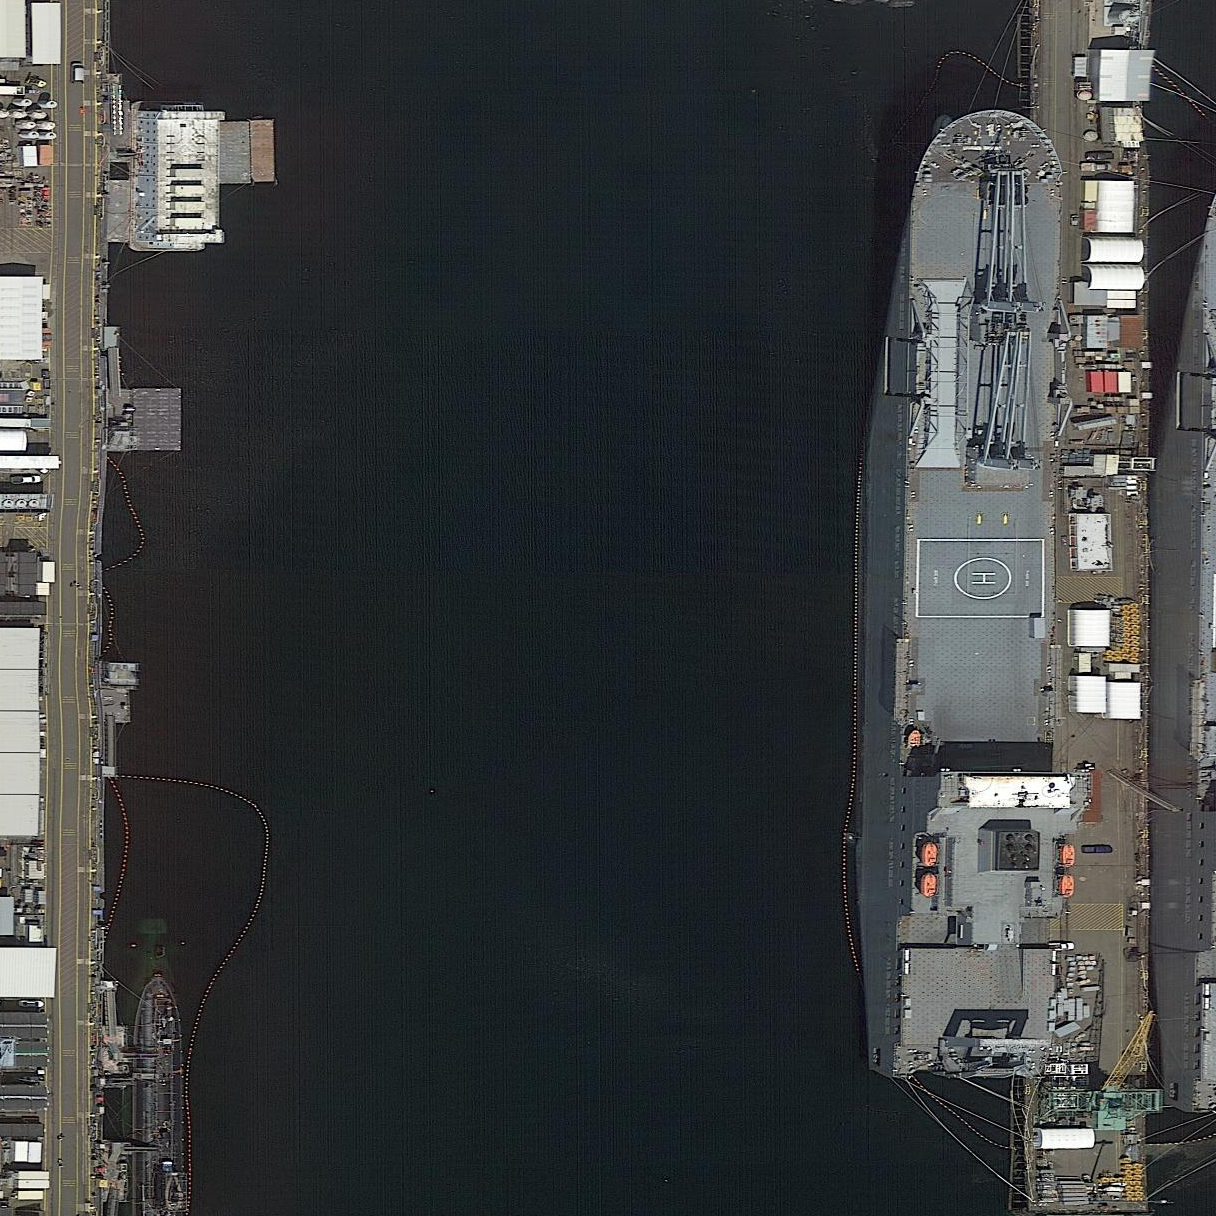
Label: Crane_ship